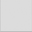
Piece: xx